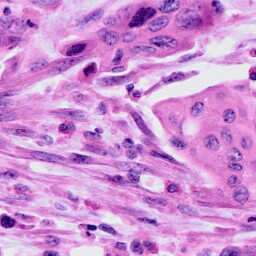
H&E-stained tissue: Cervix